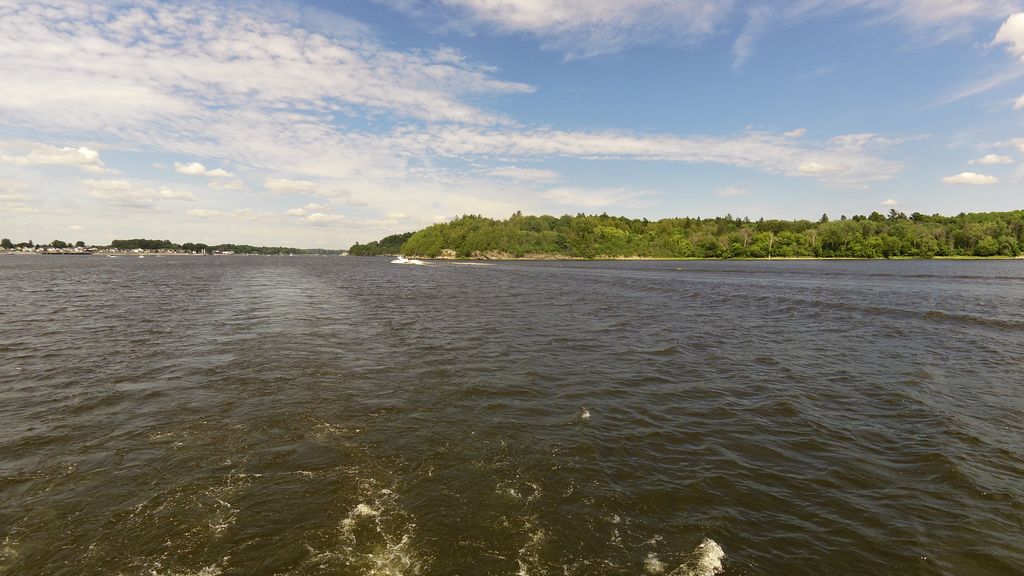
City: ottawa-gatineau